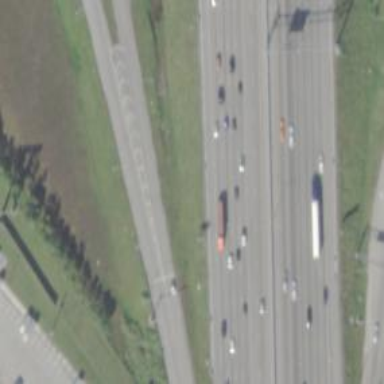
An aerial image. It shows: Asphalt motorway.